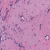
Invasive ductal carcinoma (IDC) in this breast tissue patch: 1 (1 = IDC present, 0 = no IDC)